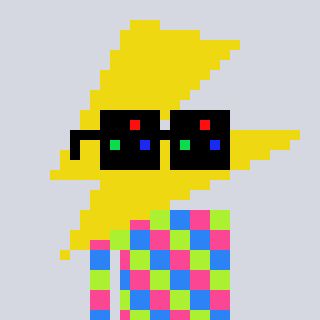
a pixel art character with square black sunglasses, a lightning bolt-shaped head and a magenta-colored body on a cool background